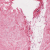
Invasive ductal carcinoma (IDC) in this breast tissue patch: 0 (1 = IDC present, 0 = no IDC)